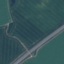
Label: Highway